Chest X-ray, PA view. Patient: 35 years old, sex F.
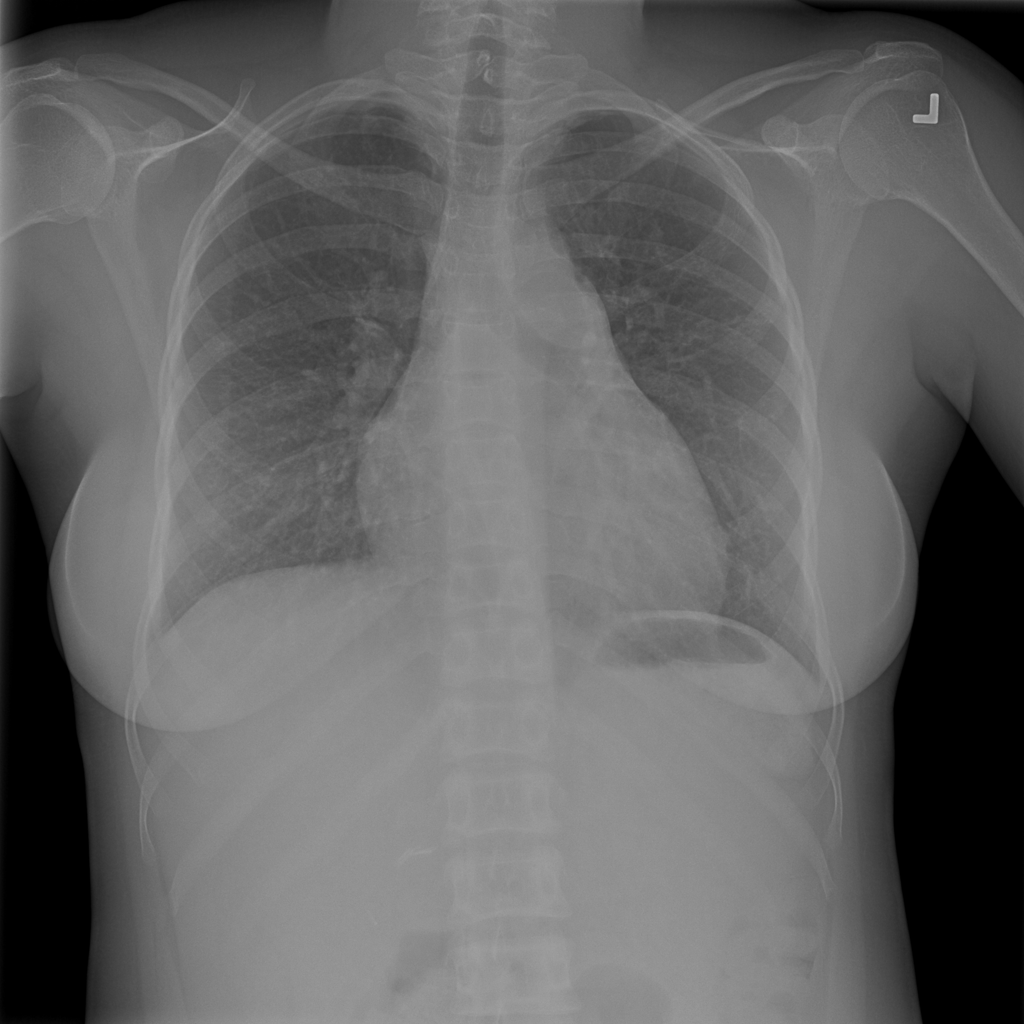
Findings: No Finding